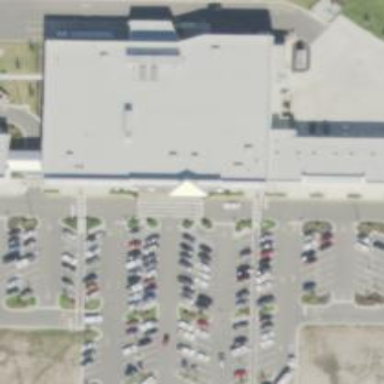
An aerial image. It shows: Supermarket building.